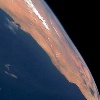
Label: water